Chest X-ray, AP view. Patient: 32 years old, sex M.
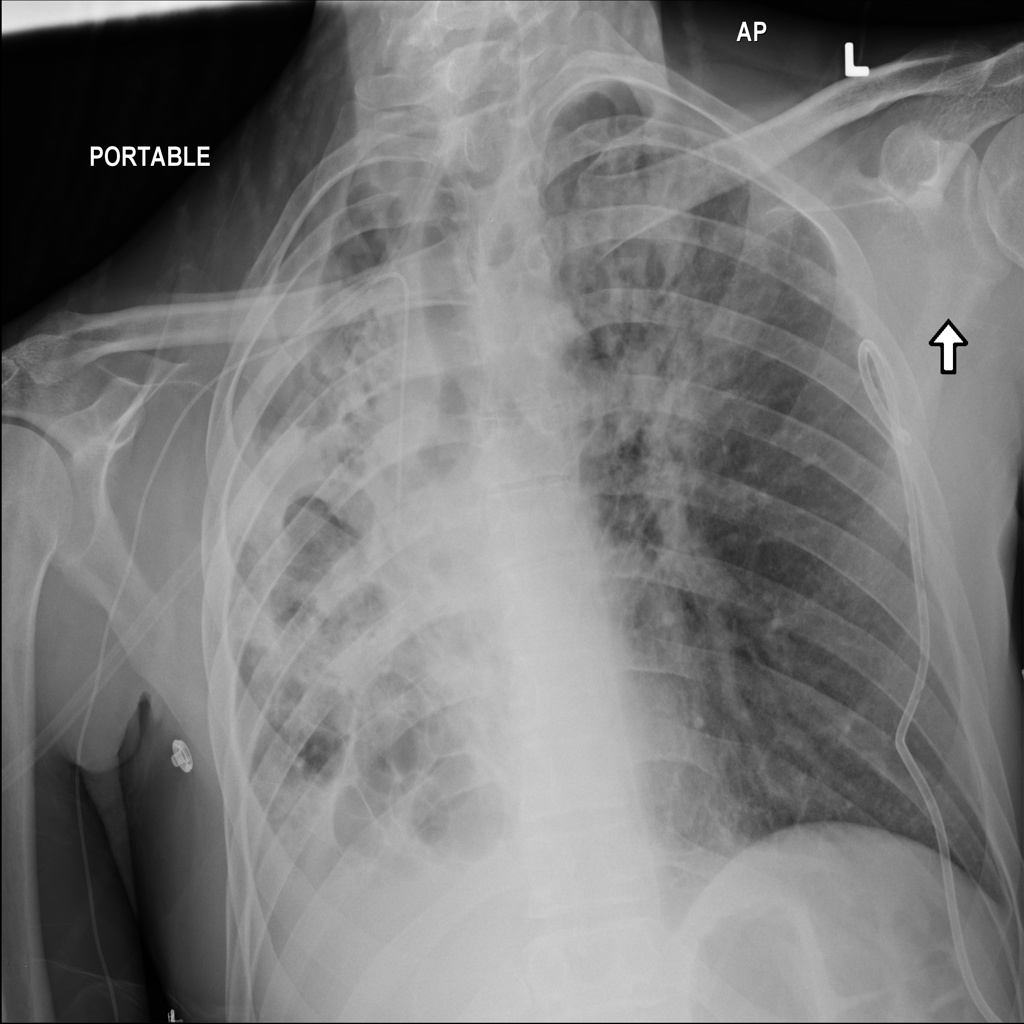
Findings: Infiltration, Pneumothorax